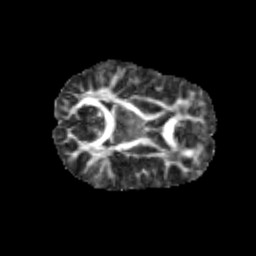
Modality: FA
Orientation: axial
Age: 9
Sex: female
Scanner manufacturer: siemens
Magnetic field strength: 3 T
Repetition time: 3.8 s
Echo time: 0.07 s